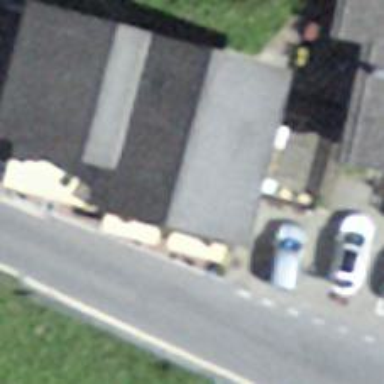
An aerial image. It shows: Restaurant.